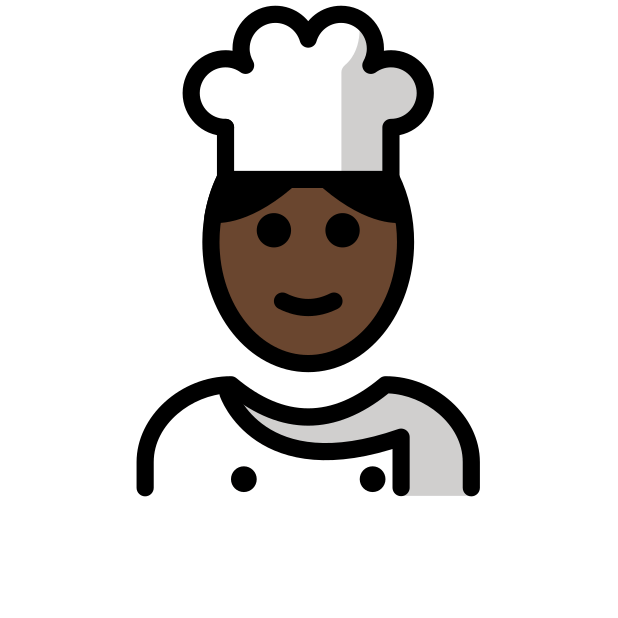
cook: dark skin tone